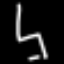
Label: chair